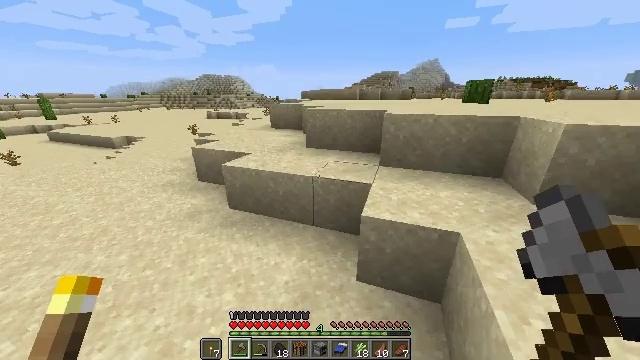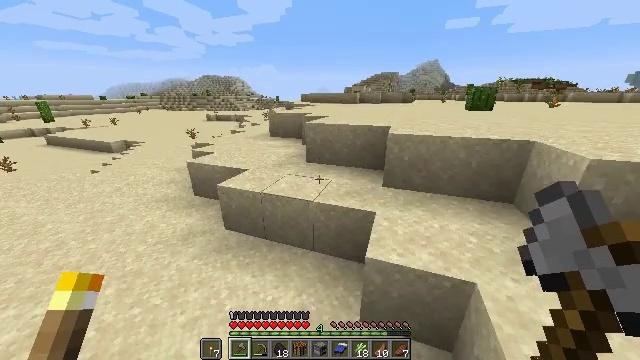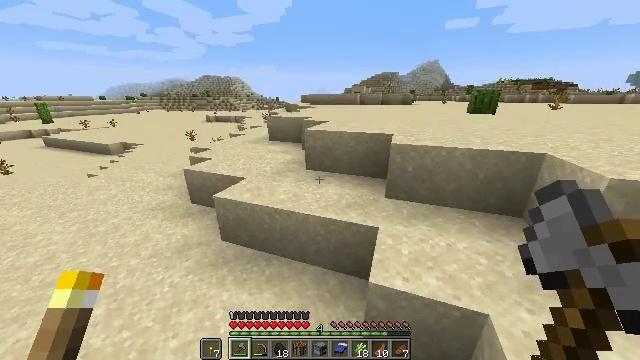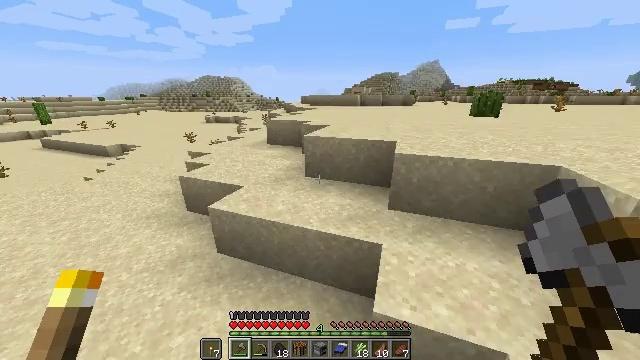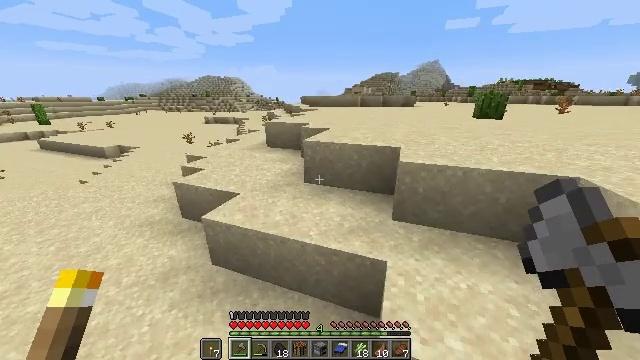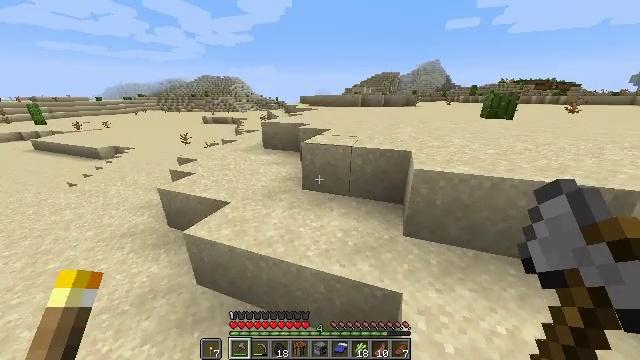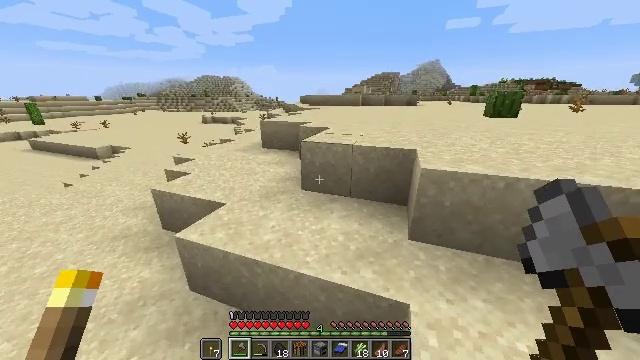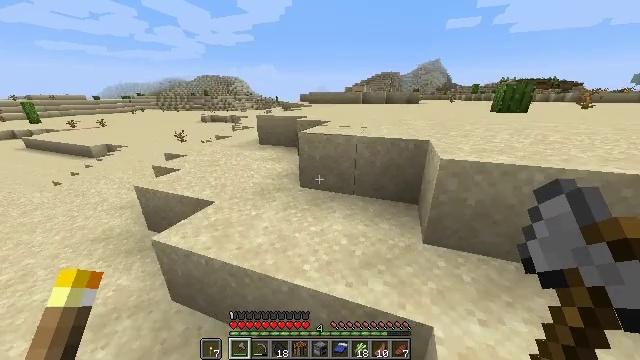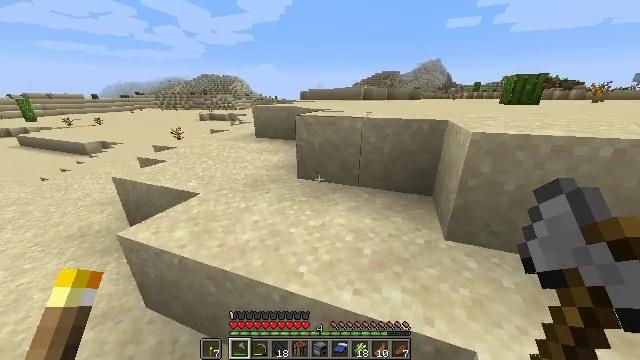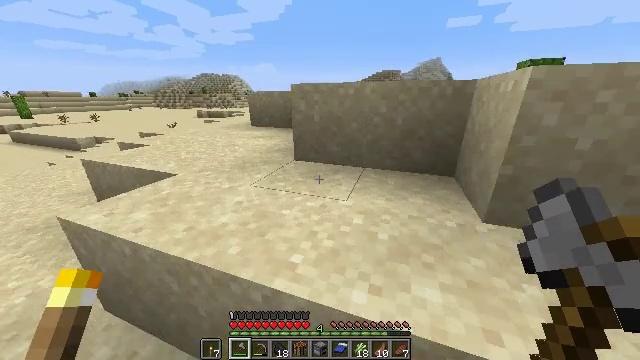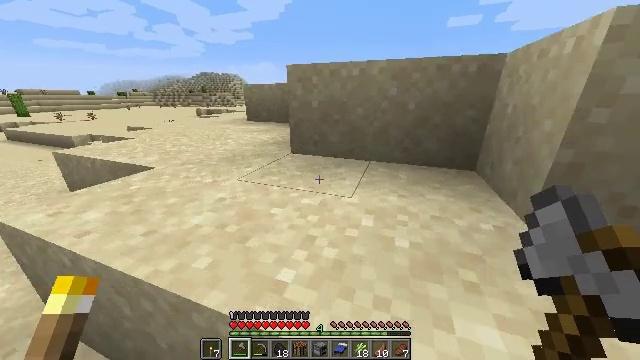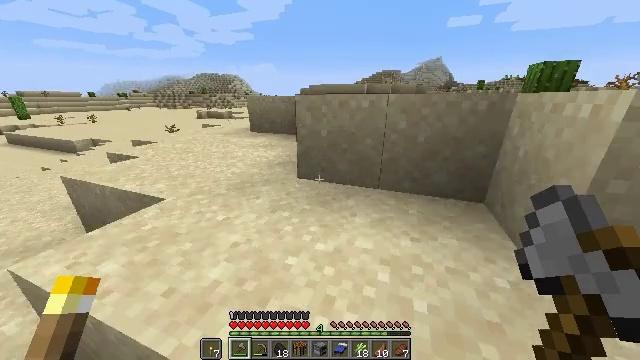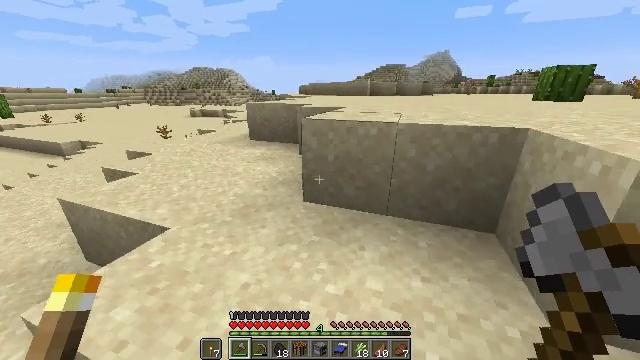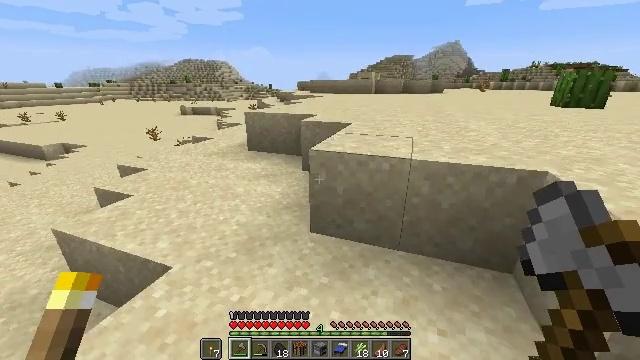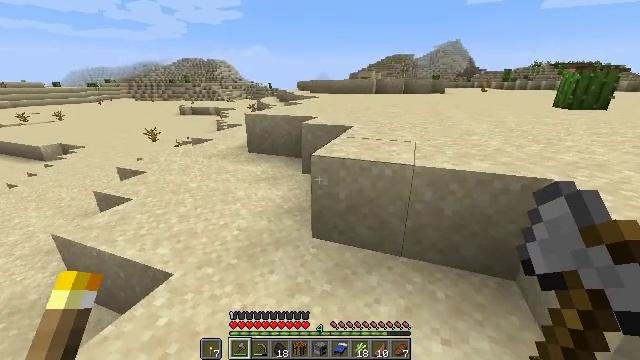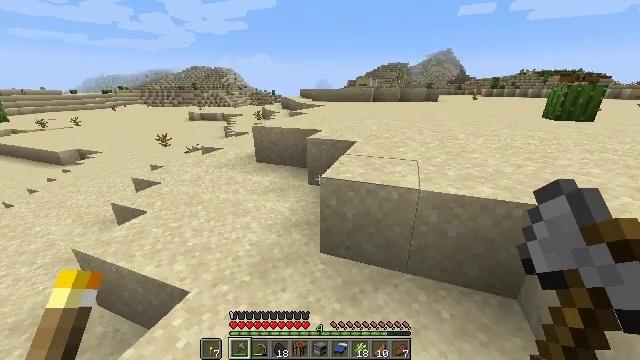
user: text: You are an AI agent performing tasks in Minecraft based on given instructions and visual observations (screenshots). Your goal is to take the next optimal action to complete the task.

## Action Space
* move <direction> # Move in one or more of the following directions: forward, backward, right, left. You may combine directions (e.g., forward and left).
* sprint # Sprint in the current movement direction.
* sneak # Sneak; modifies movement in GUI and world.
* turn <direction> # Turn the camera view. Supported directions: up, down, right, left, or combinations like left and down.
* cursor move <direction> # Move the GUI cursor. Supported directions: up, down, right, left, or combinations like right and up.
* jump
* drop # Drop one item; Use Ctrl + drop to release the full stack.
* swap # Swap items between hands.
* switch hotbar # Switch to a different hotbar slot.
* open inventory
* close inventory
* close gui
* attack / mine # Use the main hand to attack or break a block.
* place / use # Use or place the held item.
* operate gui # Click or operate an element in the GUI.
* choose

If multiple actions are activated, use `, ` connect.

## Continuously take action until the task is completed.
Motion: motion action
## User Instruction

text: Gather blue terracotta by attacking it.
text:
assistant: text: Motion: move forward, sprint, jump
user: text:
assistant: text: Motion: move forward, sprint, jump
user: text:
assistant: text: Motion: move forward, sprint, jump
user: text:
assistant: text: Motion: move forward, sprint, jump
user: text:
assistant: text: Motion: move forward, sprint, jump
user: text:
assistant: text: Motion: move forward, sprint, jump
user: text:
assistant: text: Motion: move forward, sprint, jump
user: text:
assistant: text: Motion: move forward, sprint, jump
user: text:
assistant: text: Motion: move forward, sprint, jump
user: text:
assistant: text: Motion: move forward, sprint, jump
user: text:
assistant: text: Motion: move forward, sprint, jump
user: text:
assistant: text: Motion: move forward, sprint, jump
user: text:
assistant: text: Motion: move forward, sprint, jump
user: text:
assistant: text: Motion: move forward, sprint, jump
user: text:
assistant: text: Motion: move forward, sprint, jump
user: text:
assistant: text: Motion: move forward, sprint, jump
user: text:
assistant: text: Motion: move forward, sprint, jump
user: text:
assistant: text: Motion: move forward, sprint, jump
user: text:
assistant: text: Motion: move forward, sprint, jump
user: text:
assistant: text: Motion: move forward, sprint, turn right, jump
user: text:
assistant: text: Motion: move forward, sprint, turn right, jump
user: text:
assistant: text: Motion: move forward, sprint, turn right, jump
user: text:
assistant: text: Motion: move forward, sprint, jump
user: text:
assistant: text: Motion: move forward, sprint, turn right, jump
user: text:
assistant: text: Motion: move forward, sprint, jump
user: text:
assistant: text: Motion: move forward, sprint, jump
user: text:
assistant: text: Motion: move forward, sprint, jump
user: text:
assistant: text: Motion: move forward, sprint, jump
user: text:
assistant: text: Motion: move forward, sprint, jump
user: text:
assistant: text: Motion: move forward, sprint, jump